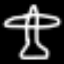
Label: airplane